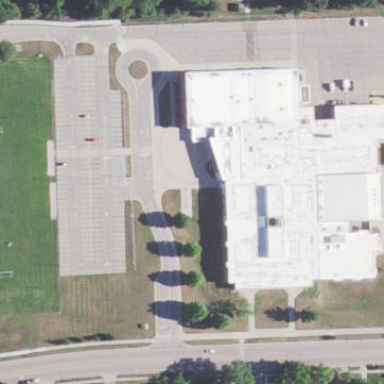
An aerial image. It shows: School building.